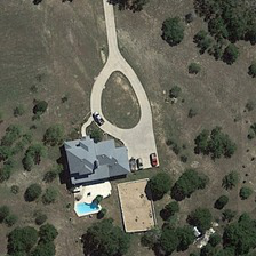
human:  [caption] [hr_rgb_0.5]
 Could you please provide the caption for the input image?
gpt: One car parked untidily near the grey pool, blue swimming pool and square ground square strip

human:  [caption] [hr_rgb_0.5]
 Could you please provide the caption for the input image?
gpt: Four cars were parked prematurely on one side of the grey house, next to a blu e pool and a square strip of bare ground

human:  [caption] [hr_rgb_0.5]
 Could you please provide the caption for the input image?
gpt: Chaotic vehicles on one side of a blue swimming pool and square house.

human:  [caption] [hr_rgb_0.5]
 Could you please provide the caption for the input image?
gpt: Four cars were disorderly parked on one side of the gray house, next to a blue swimming pool and a square space

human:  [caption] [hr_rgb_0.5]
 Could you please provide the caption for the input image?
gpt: Four cars were parked on one side of the gray house, next to a blue pool and a square strip of bare ground.